Platform: macOS
Application: Chrome
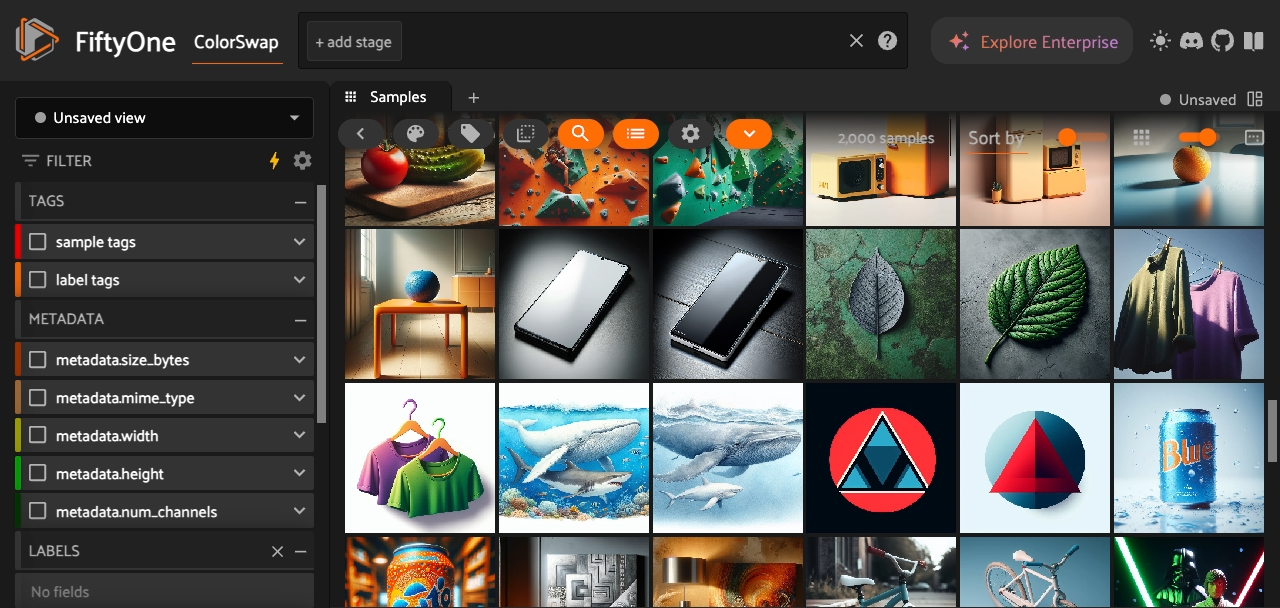
task_description: Show available filter options for metadata.mime_type located in the metadata group of the sidebar
action_type: click
element_info: Icon
steps_since_start: 1